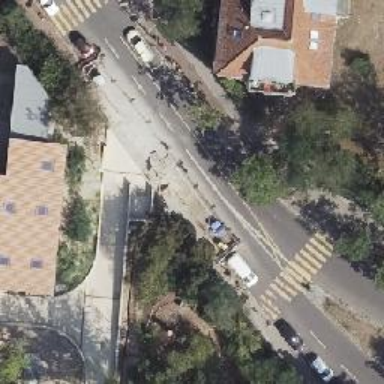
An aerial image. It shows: Residential road with asphalt surface. There are sidewalks on both sides and cycle track on the left.